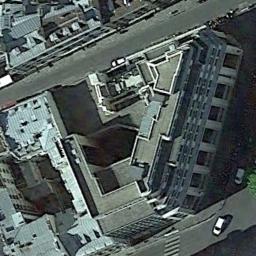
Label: commercial_area